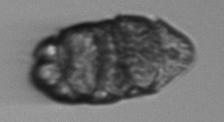
Label: Margalefidinium